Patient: sex M, age 31
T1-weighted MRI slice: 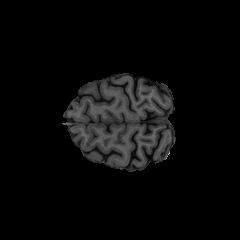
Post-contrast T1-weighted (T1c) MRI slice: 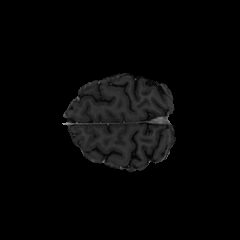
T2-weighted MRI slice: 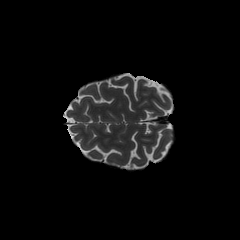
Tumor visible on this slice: no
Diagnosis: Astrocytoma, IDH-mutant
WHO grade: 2